Brain MRI, t1w sequence, axial 2D slice.
Patient: age 33, sex F, weight 95 kg, height 1.95 m
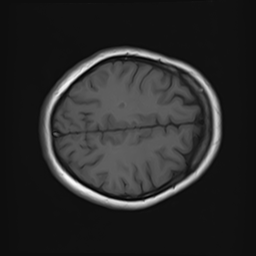